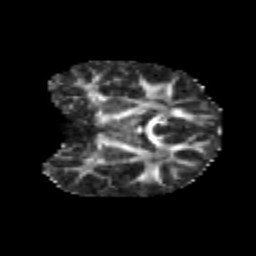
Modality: FA
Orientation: coronal
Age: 6
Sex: male
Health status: healthy